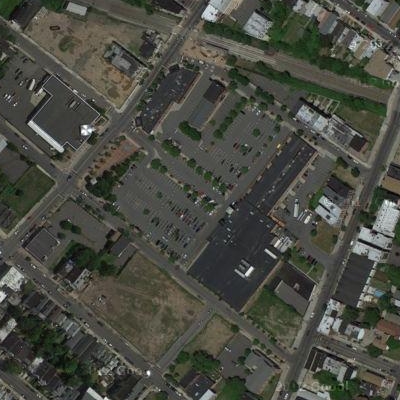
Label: Parking